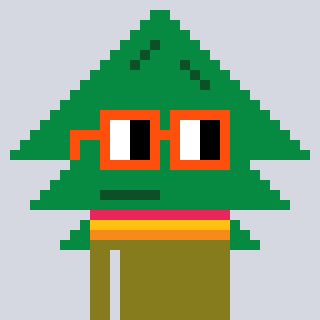
a pixel art character with square orange glasses, a fir-shaped head and a gunk-colored body on a cool background